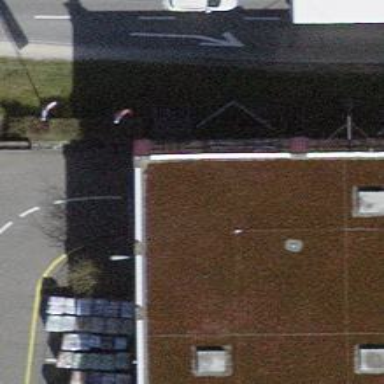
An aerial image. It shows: Parking entrance.